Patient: sex M, age 71
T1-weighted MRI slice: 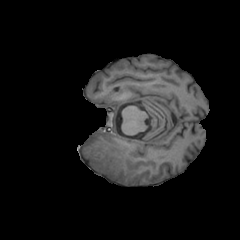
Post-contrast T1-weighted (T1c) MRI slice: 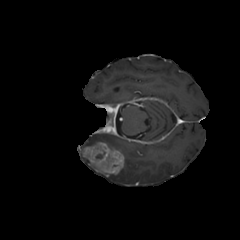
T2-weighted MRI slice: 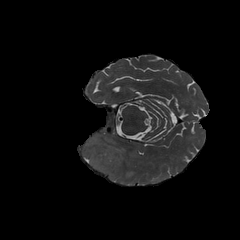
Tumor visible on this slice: yes
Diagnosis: Glioblastoma, IDH-wildtype
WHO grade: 4